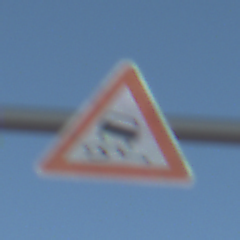
Verkehrszeichen: SchleuderOderRutschgefahr
Umgebung: Outdoor, Nature
Tageszeit: MorningAfternoon
Wetter: PartlyCloudy
Licht: Natural
Jahreszeit: NotSpecified
Kontrast: HighContrast